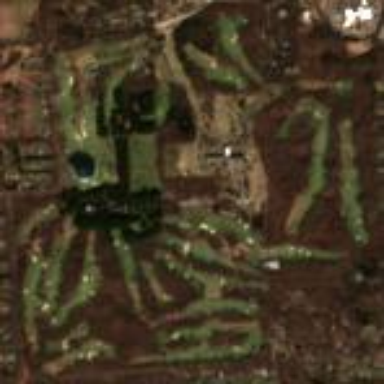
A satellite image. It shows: Golf course.